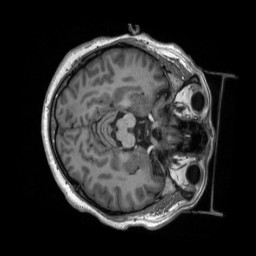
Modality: T1w
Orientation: axial
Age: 45
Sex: male
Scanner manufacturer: siemens
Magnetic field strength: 3 T
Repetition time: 2.53 s
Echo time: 0.00219 s